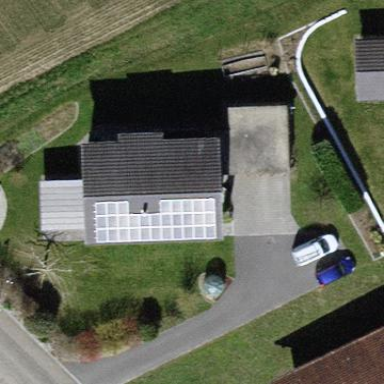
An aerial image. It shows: Gabled roofed house.